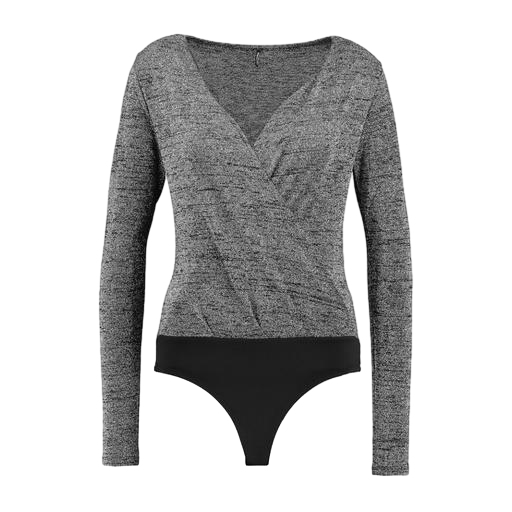
casual and long sleeves, black plunge bodysuit, black long-sleeve wrap top, white background